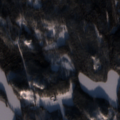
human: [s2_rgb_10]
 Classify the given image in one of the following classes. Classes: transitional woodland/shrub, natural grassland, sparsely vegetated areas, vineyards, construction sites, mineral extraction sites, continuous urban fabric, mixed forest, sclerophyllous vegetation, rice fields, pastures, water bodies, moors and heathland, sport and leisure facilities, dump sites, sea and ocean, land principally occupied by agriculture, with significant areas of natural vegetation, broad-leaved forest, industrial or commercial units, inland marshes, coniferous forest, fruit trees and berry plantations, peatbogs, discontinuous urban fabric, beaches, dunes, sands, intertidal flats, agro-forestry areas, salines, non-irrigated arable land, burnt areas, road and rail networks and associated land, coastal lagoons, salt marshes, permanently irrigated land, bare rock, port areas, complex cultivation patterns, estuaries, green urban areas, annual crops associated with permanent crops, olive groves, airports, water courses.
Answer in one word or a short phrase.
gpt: coniferous forest, mixed forest, water bodies